Question: Here is my code and the screenshot below:
'''
UIAlertView *message = [[UIAlertView alloc] initWithTitle:@"Title" message:@"Message"
delegate:nil cancelButtonTitle:@"OK" otherButtonTitles: nil];
'''

I'm getting a strange error on Xcode 5.
Anyone ever encountered such an error?
I'm using Cocoapods and including few libs in my project. Maybe it has something to do with it?
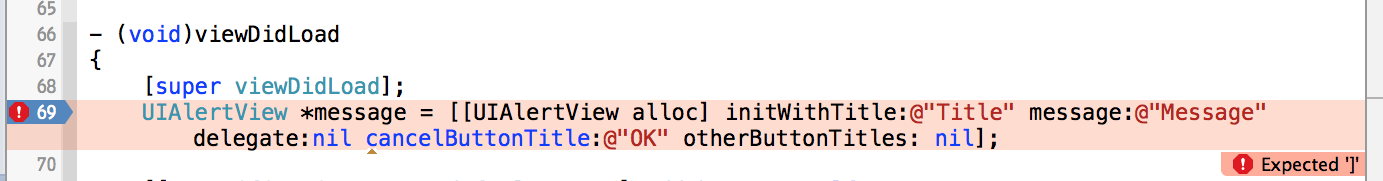
Answer: The most probable reason is an invisible invalid character somewhere in your code, probably between 'nil' and 'cancelButtonTitle'.
Remove the two lines entirely and write them again.
The second possibility is doing something really bad with macros, e.g defining a macro
'''
#define cancelButtonTitle @"Cancel"
'''
There is a reason why all macros should be written in uppercase letters:
'''
#define CANCEL_BUTTON_TITLE @"Cancel"
'''
And it would be even better not using macros for string constants.